Field crop: maize
Growth stage: 2
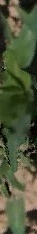
Species: maize